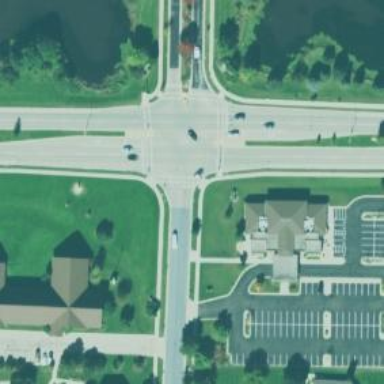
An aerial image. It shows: Asphalt footway with crossing.